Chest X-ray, PA view. Patient: 69 years old, sex M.
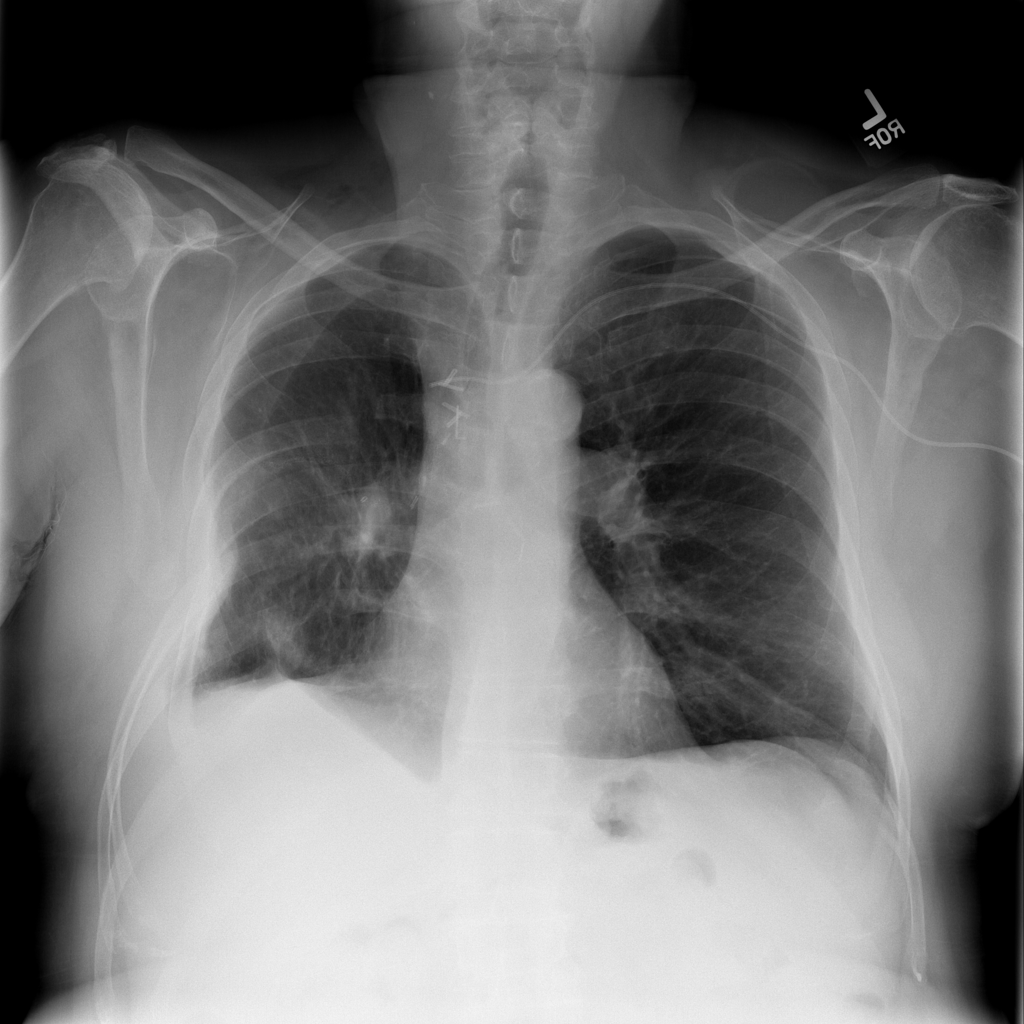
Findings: No Finding